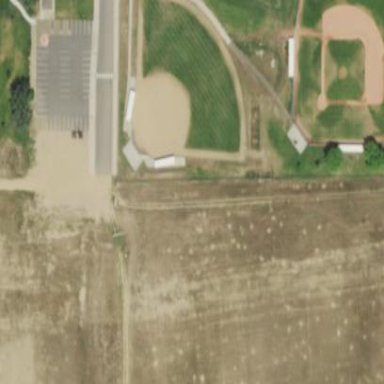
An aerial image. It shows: Baseball pitch for leisure and sports activities.